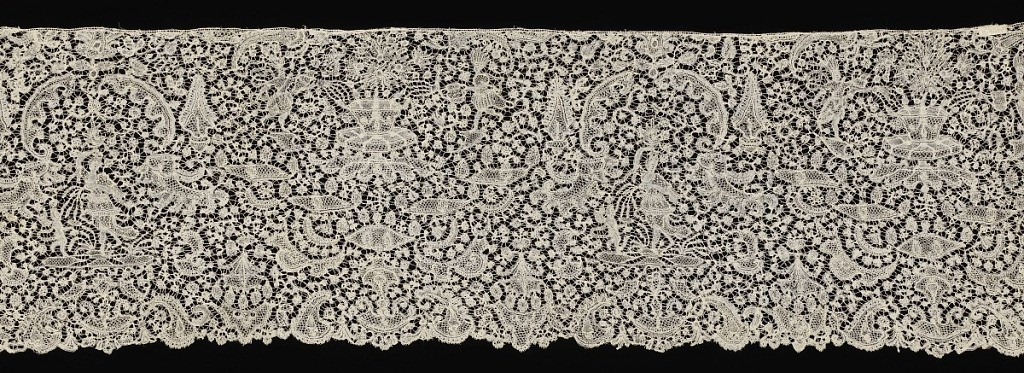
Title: Flounce
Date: late 17th–early 18th century
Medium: linen Technique: bobbin lace, Brussels style
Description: Flounce of Brussels-style lace with alternating pattern of a dancing female figure attended by a winged putto enclosed by a rocaille decoration and a centrally placed potted tree set on a table that is flanked by figures dressed as American Indians. Motifs are surrounded by geometric motifs and other rocaille forms.